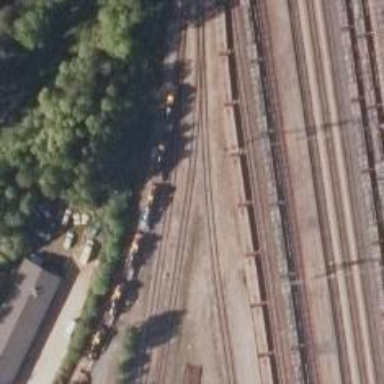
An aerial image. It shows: Railway spur service.